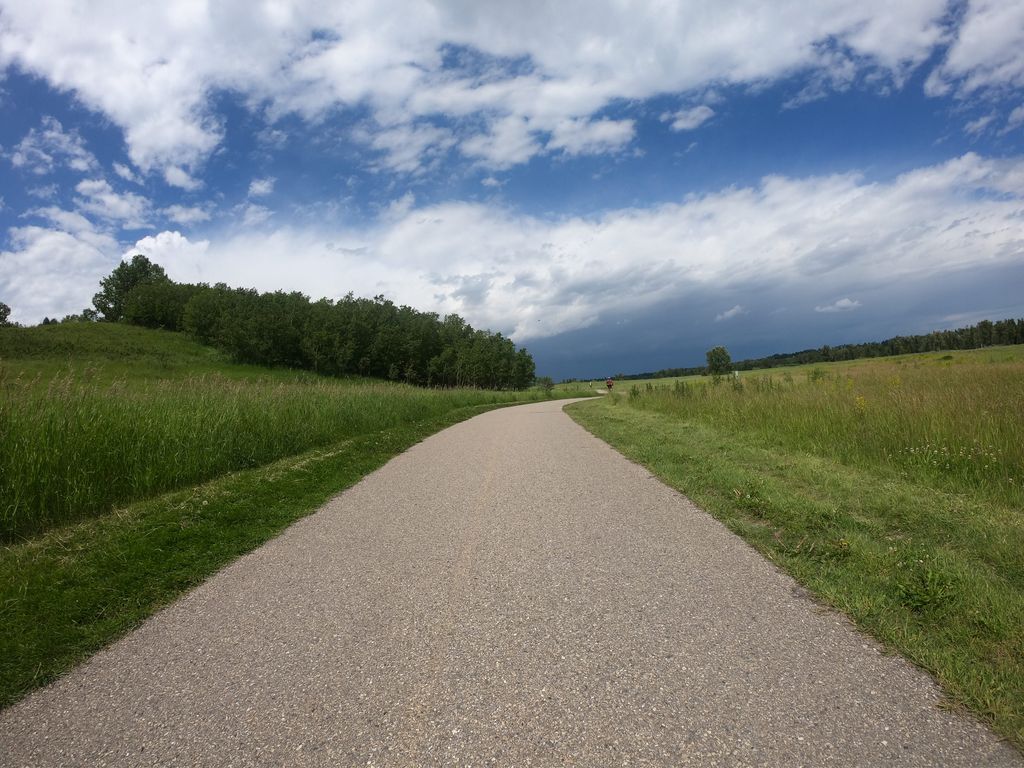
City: calgary